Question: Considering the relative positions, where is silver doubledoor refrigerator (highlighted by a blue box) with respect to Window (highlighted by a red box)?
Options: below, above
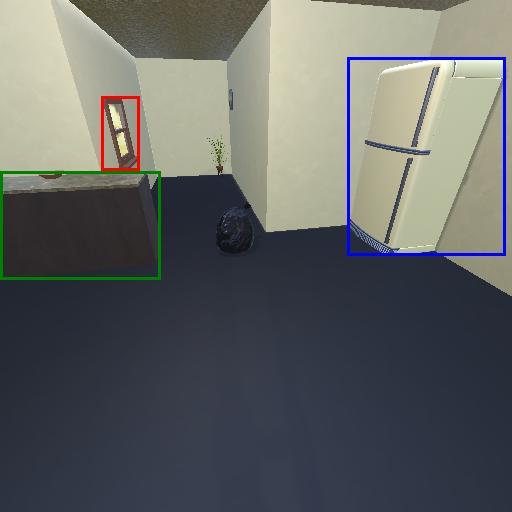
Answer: below